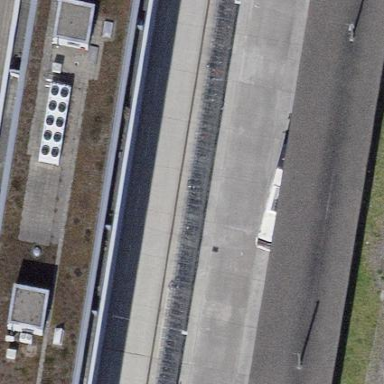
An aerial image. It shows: Bicycle parking shed with asphalt surface.